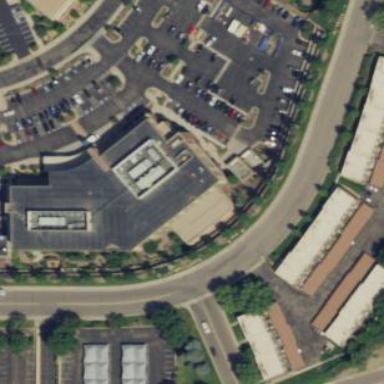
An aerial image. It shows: Office building.